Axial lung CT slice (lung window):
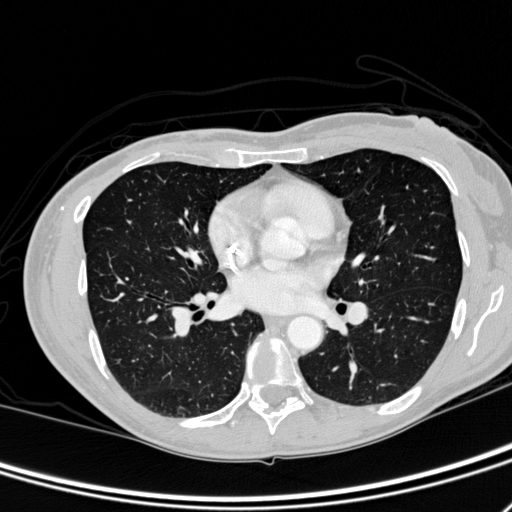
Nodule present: no